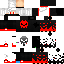
A male human skin with dark skin, wearing brown helmet dressed in a red hoodie and red pants, featuring a closed mouth.